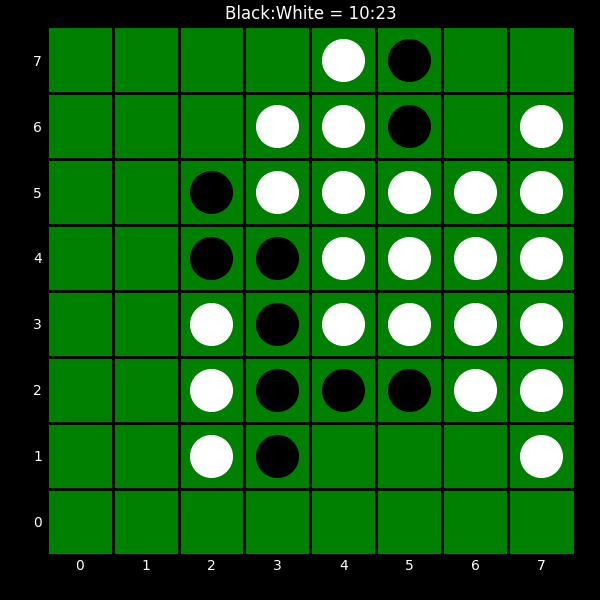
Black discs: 10
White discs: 23